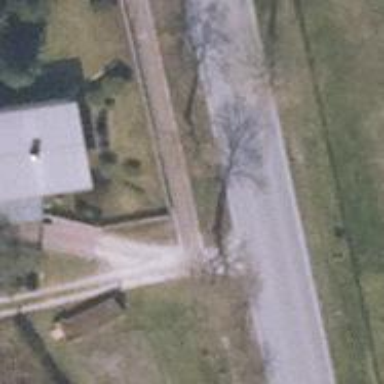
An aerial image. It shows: Paved path.